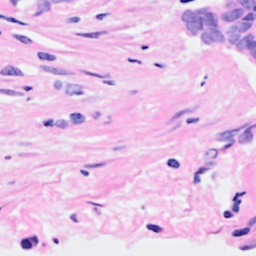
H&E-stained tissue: Breast